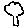
Label: tree